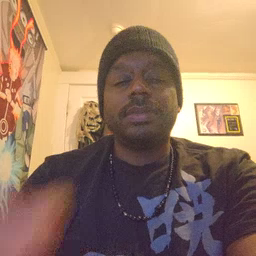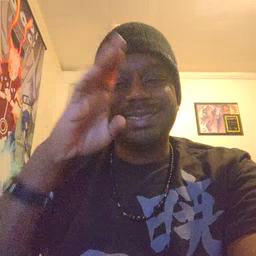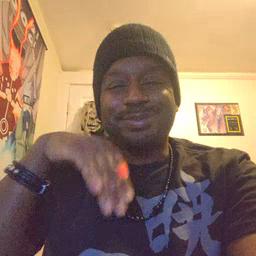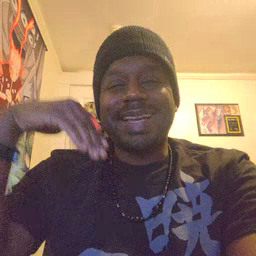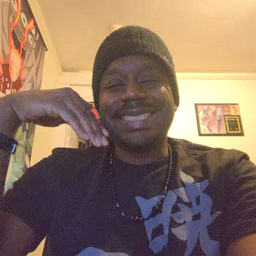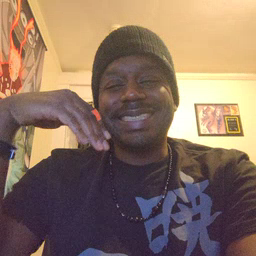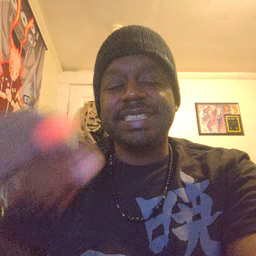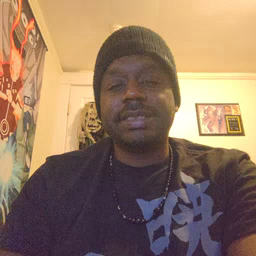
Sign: smile